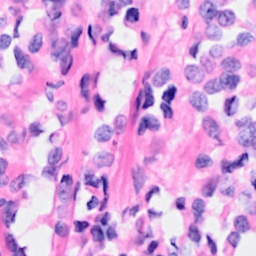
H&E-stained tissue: Breast